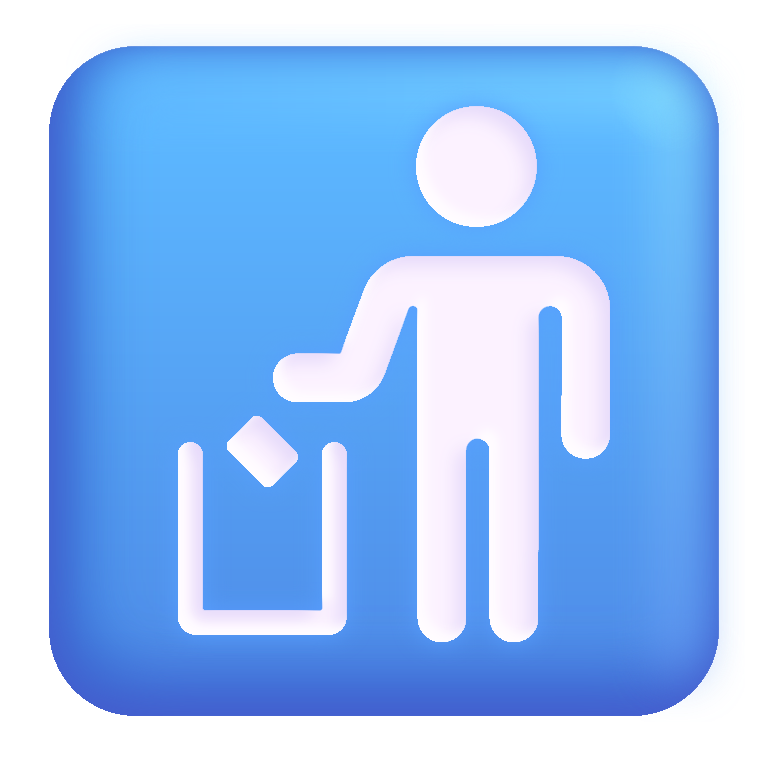
litter in bin sign color